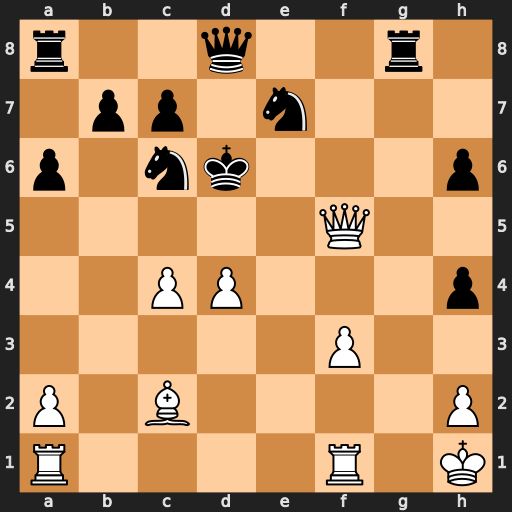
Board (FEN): r2q2r1/1pp1n3/p1nk3p/5Q2/2PP3p/5P2/P1B4P/R4R1K
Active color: w
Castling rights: -
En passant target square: -
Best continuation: c5#